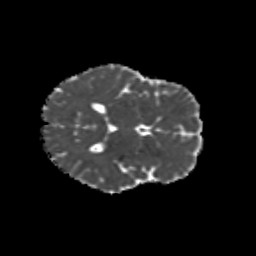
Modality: MD
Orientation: axial
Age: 27
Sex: female
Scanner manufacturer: siemens
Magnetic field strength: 3 T
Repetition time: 8.6 s
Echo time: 0.095 s